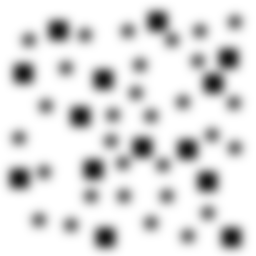
Squares: 14
Triangles: 0
Stars: 30
Total shapes: 44